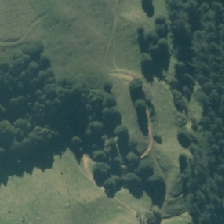
Land cover: indigenous_forest